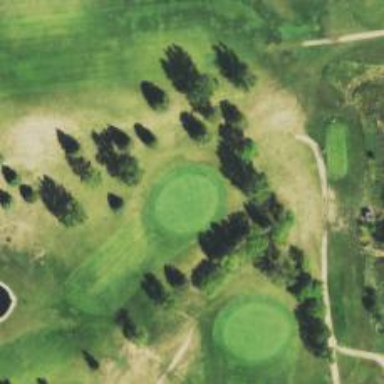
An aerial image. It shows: Golf hole.